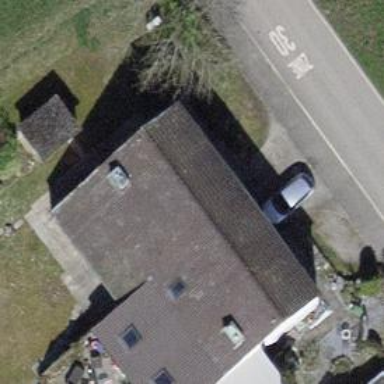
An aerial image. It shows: Gabled building.